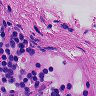
Metastatic tissue present: no